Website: home-depot
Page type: customer-info-address
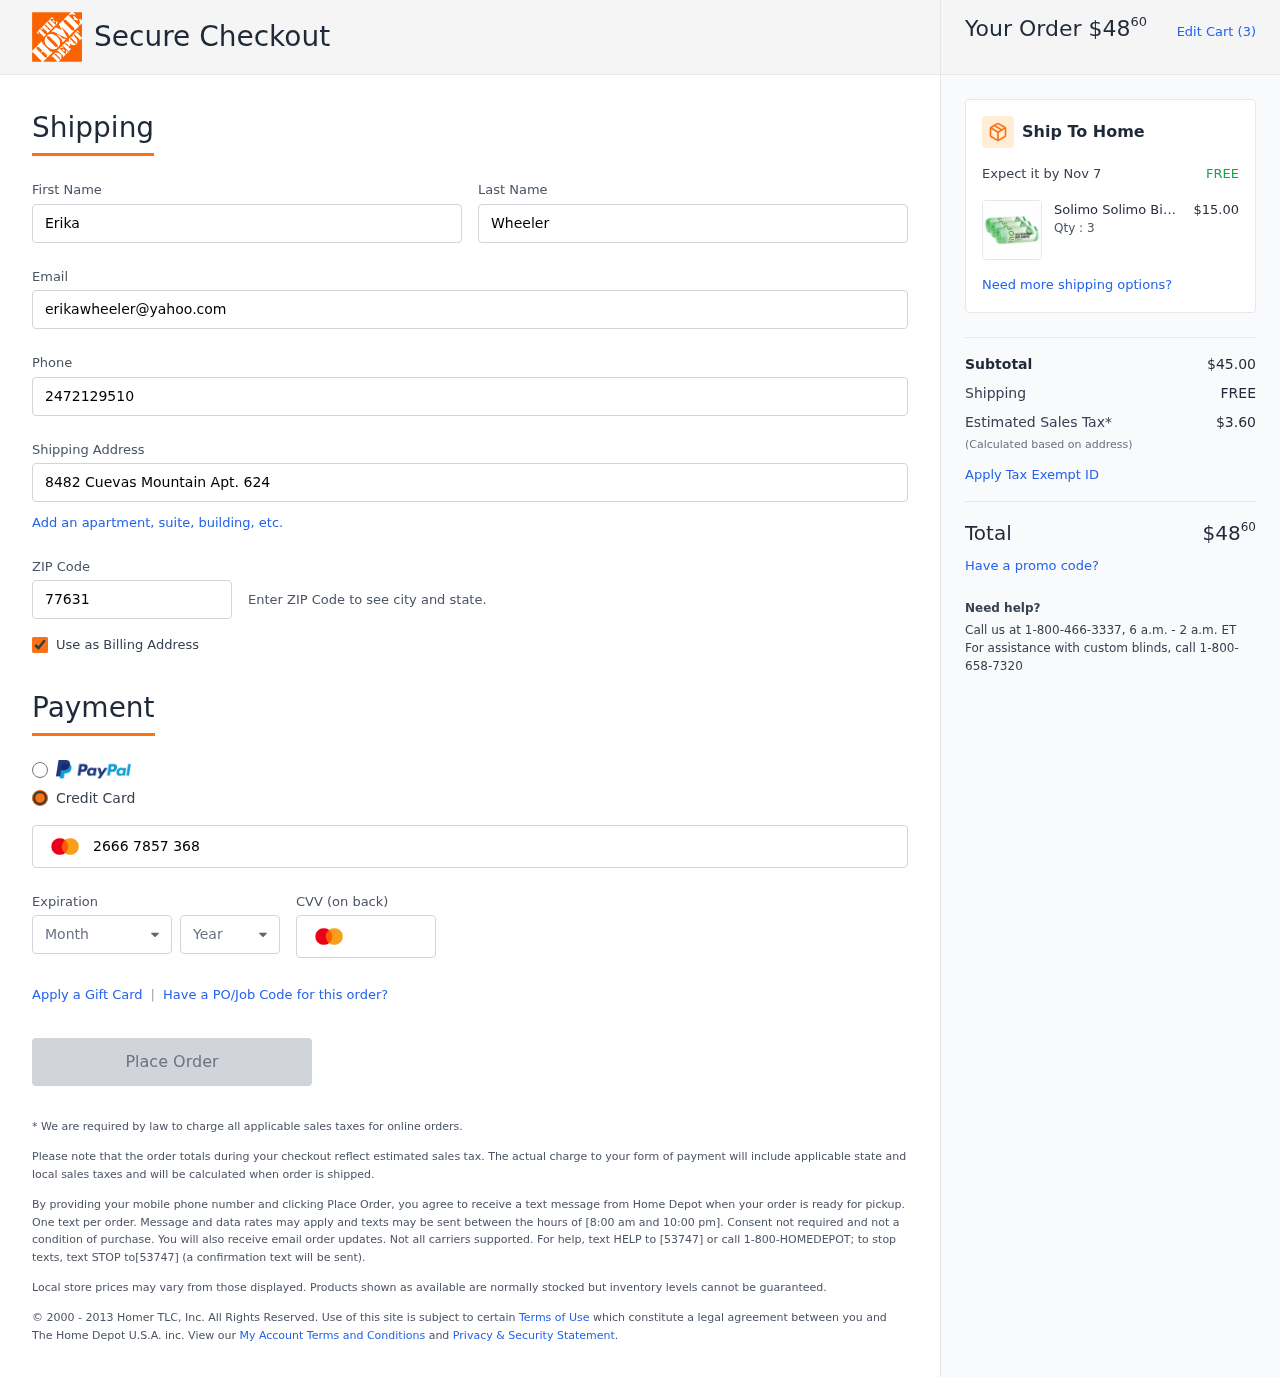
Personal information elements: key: PII_CARD_CVV
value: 885
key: PII_CARD_EXPIRY_MONTH
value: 02
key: PII_CARD_EXPIRY_YEAR
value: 27
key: PII_CARD_NUMBER
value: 2666 7857 3683 2061
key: PII_EMAIL
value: erikawheeler@yahoo.com
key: PII_FIRSTNAME
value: Erika
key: PII_LASTNAME
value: Wheeler
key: PII_PHONE
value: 2472129510
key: PII_POSTCODE
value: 77631
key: PII_STREET
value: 8482 Cuevas Mountain Apt. 624
Product elements: key: PRODUCT1_BRAND
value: Solimo
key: PRODUCT1_NAME
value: Solimo Bio degradable bin liner 6L, 50 pieces per pack - Pack of 3
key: PRODUCT1_PRICE
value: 15
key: PRODUCT1_QUANTITY
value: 3
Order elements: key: ORDER_TOTAL
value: $4860
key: ORDER_NUM_ITEMS
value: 3
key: ORDER_DELIVERY_DATE
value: Nov 7
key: ORDER_SUBTOTAL
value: $45.00
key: ORDER_SHIPPING_COST
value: FREE
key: ORDER_TAX
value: $3.60